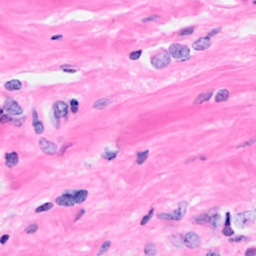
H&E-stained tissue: Breast